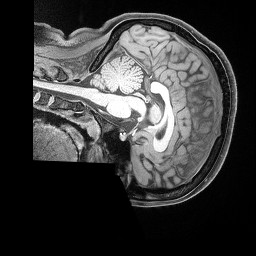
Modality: T1w
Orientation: sagittal
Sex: male
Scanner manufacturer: siemens
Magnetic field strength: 3 T
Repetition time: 2.53 s
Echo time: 0.00169 s